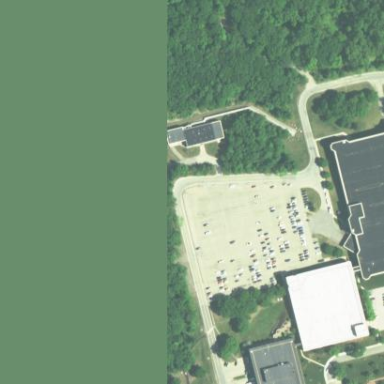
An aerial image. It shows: Parking area with asphalt surface.